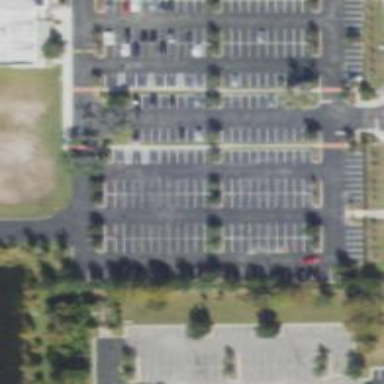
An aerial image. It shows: Parking space.